Question: I am trying to list down all the database into jlist, its working fine only the problem I can't list down into JLIST.
'''
private void dblist() throws UnknownHostException {
MongoClient mongo = new MongoClient("localhost", 27017);
java.util.List<String> dbs = mongo.getDatabaseNames();
for (String a : dbs) {
System.out.println(a); // here i am already getting value
// just need to add into jlist
System.out.println(a);
jlist.add(a); // adding value into Jlist but its giving
// me error
}
}
}
'''

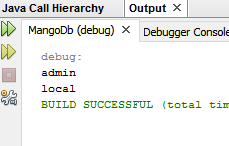
Answer: Can you try this to convert it?;
'''
String[] x = new String[dbs.size()];
JList<String> list = new JList<>(dbs.toArray(x));
'''
Update:
Can you try this please;
'''
yourJlist = new JList(dbs.toArray());
'''
Update 2:
This code is working why dont you try like this;
'''
MongoClient mongo = new MongoClient("localhost", 27017);
MongoCursor<String> dbs = mongo.listDatabaseNames().iterator();
while(dbs.hasNext()) {
System.out.println(dbs.next());
}
'''